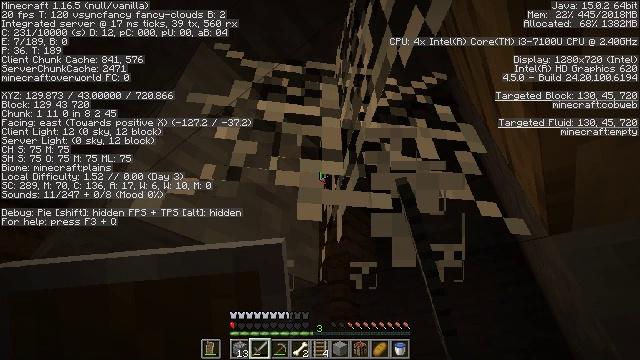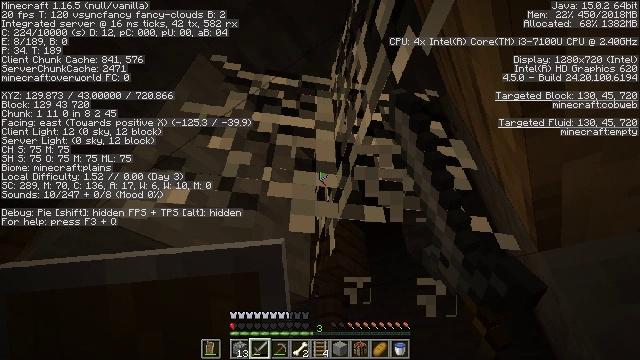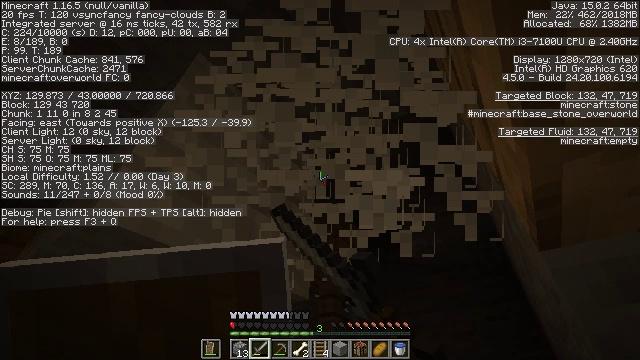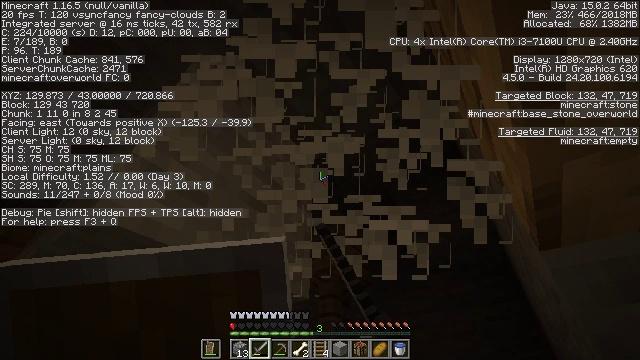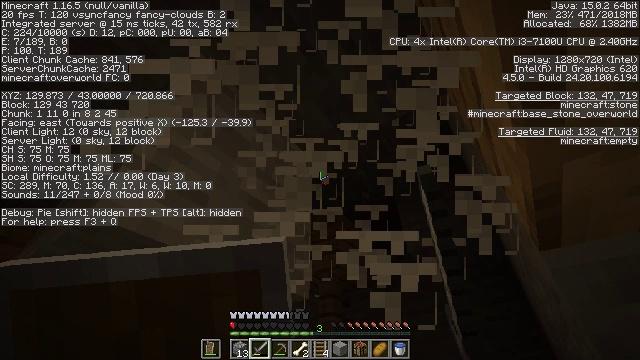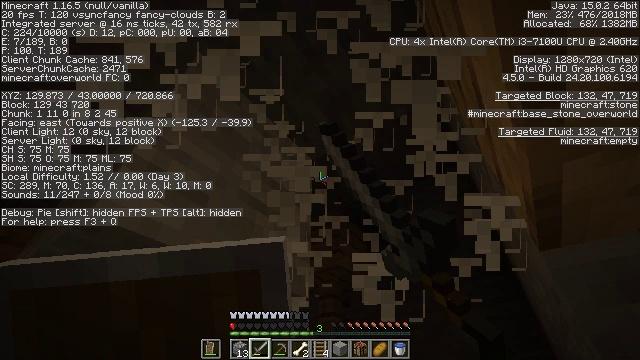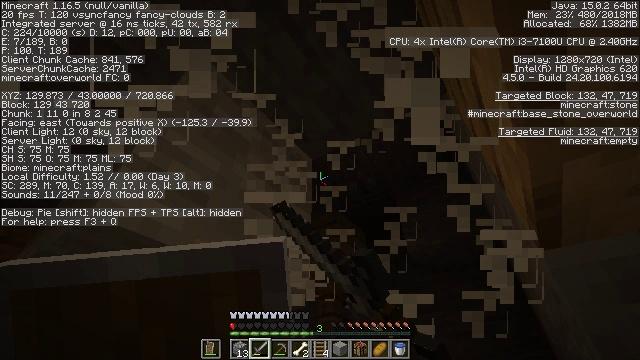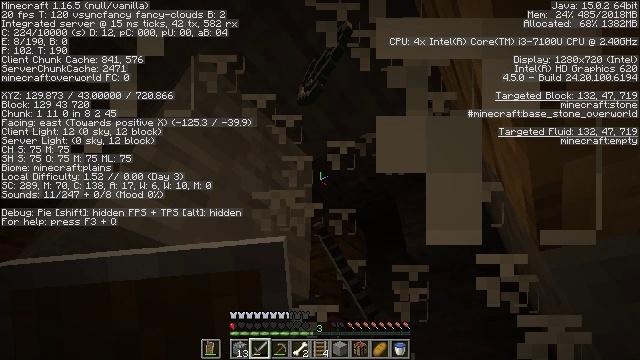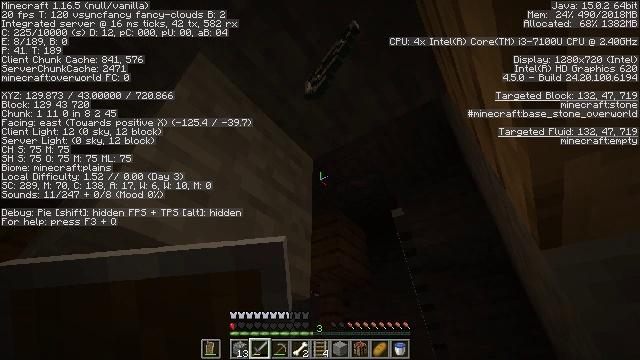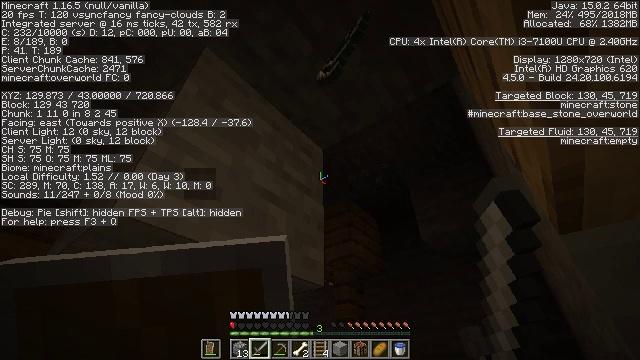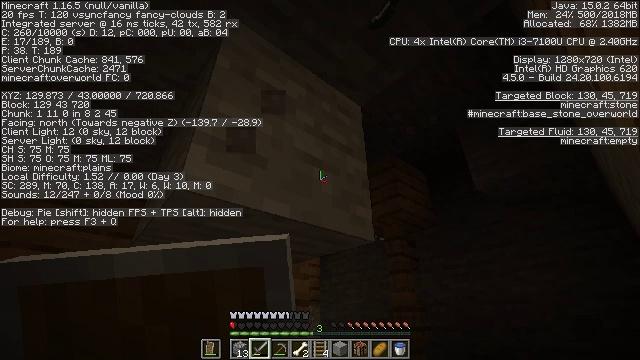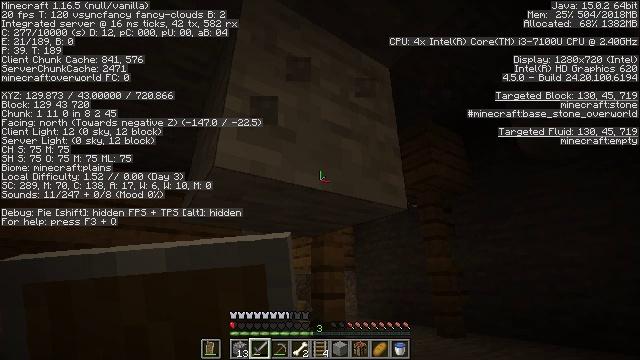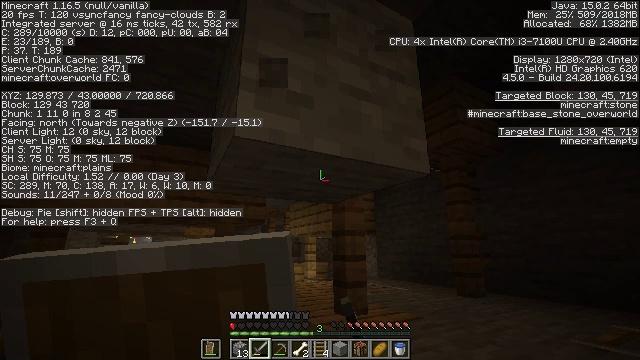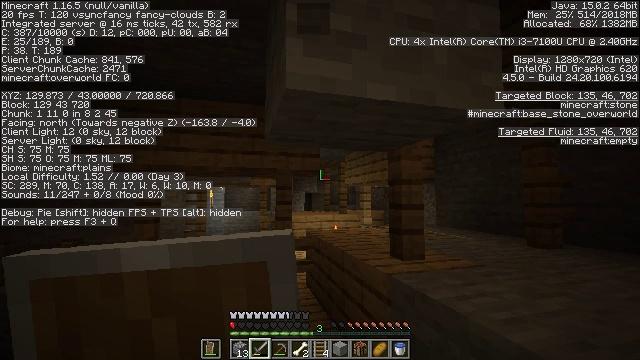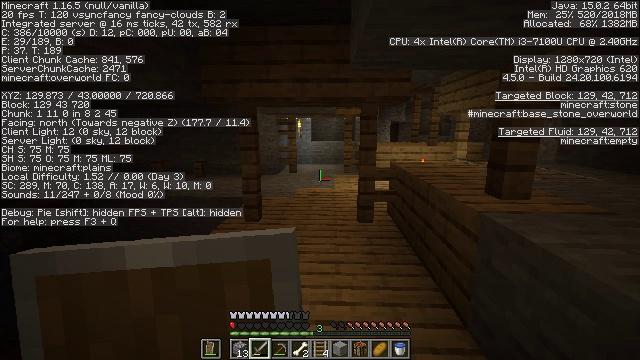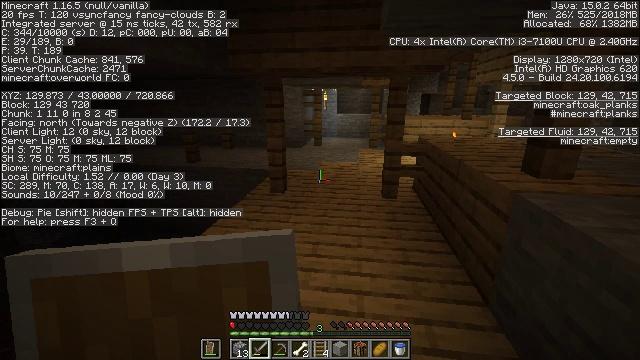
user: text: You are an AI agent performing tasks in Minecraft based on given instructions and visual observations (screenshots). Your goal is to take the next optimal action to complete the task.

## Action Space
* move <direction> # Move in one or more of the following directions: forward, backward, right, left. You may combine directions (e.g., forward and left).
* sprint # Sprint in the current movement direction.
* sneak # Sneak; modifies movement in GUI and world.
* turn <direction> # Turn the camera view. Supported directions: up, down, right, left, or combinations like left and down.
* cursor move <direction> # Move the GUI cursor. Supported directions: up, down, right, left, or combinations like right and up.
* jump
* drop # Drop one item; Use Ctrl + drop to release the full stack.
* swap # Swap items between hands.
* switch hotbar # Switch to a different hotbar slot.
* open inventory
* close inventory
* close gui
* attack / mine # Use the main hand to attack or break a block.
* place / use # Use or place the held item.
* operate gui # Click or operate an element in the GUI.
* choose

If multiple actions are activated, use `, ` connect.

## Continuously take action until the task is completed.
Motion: motion action
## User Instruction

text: Gather cobweb from abandoned mineshafts.
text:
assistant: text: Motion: turn right and up, attack / mine
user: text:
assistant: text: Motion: attack / mine
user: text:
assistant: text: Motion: attack / mine
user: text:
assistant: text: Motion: attack / mine
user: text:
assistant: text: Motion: attack / mine
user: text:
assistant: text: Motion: attack / mine
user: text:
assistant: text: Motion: attack / mine
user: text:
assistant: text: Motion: attack / mine
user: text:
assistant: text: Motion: turn left and down, attack / mine
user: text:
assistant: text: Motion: turn left and down, attack / mine
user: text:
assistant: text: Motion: turn left and down, attack / mine
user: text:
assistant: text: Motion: turn left and down
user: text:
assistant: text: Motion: turn left and down
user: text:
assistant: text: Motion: turn left and down
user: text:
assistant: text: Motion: turn left and down
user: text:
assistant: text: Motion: no_op
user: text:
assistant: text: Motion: move forward, turn down
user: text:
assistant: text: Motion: move forward, turn left and down
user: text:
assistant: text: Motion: move forward, turn left and down
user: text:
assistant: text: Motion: move forward, turn left and down
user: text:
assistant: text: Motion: move forward
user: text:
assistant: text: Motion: no_op
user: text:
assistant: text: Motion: no_op
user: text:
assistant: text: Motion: turn up
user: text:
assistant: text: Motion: turn right and up
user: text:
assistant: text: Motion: move forward, turn right and up
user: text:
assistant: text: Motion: move forward, turn right and up
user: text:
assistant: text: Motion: move forward, turn right and up
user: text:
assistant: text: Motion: move forward, turn right
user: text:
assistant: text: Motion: turn right